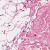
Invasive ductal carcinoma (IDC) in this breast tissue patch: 0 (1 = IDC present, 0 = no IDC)